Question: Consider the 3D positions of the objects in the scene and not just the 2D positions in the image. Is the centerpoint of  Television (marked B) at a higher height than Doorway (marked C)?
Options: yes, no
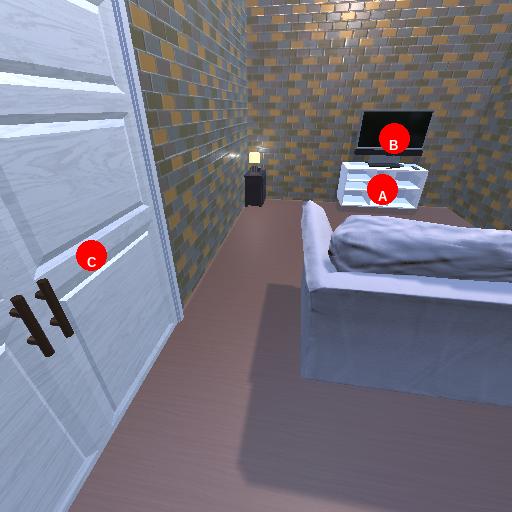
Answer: yes